Question: I have the following code to open the share Intent but it's disabled and unable to click.
'''
@Override
public boolean onCreateOptionsMenu(Menu menu) {
super.onCreateOptionsMenu(menu);
// Inflate the menu; this adds items to the action bar if it is present.
getMenuInflater().inflate(R.menu.share, menu);
return true;
}
@Override
public boolean onOptionsItemSelected(MenuItem item) {
switch (item.getItemId()) {
case android.R.id.home:
onBackPressed();
break;
case R.id.action_share:
Intent share = new Intent(Intent.ACTION_SEND);
share.setType("image/png");
File folder = new File(Environment.getExternalStorageDirectory() + "/TESTFOLDER");
if (!folder.exists()) {
folder.mkdir();
}
try {
if (file.exists()) {
share.putExtra(Intent.EXTRA_STREAM, Uri.fromFile(file));
startActivityForResult(Intent.createChooser(share, "Share Chart"), 1);
}
else {
//displayToast("Please save your image before sharing.");
}
}
catch (Exception e) {
e.printStackTrace();
}
return true;
default:
return super.onOptionsItemSelected(item);
}
return true;
}
'''
share xml:
'''
<menu xmlns:android="http://schemas.android.com/apk/res/android" >
<item android:id="@+id/action_share"
android:showAsAction="always"
android:title="Share"
android:actionProviderClass="android.widget.ShareActionProvider" />
</menu>
'''
The share icon is disabled in my action bar:

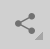
Answer: That is not how you use the 'ShareActionProvider'.
You call 'setShareIntent()' on the 'ShareActionProvider' as soon as you have the data to share. This method takes an 'Intent' object representing the share operation -- basically what you have as the 'share' local variable. At that point, the provider in the action bar will be clickable, assuming that there are applications on your device capable of sharing based upon your chosen 'Intent'.
Also, you do not need (or want to have) the 'R.id.action_share' case in 'onOptionsItemSelected()', as 'ShareActionProvider' does not need it, and it may interfere with proper operation.
For example, here is an activity that implements a 'ShareActionProvider' to share text entered into the 'EditText' that makes up the content view:
'''
/***
Copyright (c) 2013 CommonsWare, LLC
Licensed under the Apache License, Version 2.0 (the "License"); you may not
use this file except in compliance with the License. You may obtain a copy
of the License at http://www.apache.org/licenses/LICENSE-2.0. Unless required
by applicable law or agreed to in writing, software distributed under the
License is distributed on an "AS IS" BASIS, WITHOUT WARRANTIES OR CONDITIONS
OF ANY KIND, either express or implied. See the License for the specific
language governing permissions and limitations under the License.
From _The Busy Coder's Guide to Android Development_
http://commonsware.com/Android
*/
package com.commonsware.android.sap;
import android.app.Activity;
import android.content.Intent;
import android.os.Bundle;
import android.text.Editable;
import android.text.TextWatcher;
import android.view.Menu;
import android.widget.EditText;
import android.widget.ShareActionProvider;
import android.widget.Toast;
public class MainActivity extends Activity implements
ShareActionProvider.OnShareTargetSelectedListener, TextWatcher {
private ShareActionProvider share=null;
private Intent shareIntent=new Intent(Intent.ACTION_SEND);
private EditText editor=null;
@Override
public void onCreate(Bundle icicle) {
super.onCreate(icicle);
setContentView(R.layout.activity_main);
shareIntent.setType("text/plain");
editor=(EditText)findViewById(R.id.editor);
editor.addTextChangedListener(this);
}
@Override
public boolean onCreateOptionsMenu(Menu menu) {
getMenuInflater().inflate(R.menu.actions, menu);
share=
(ShareActionProvider)menu.findItem(R.id.share)
.getActionProvider();
share.setOnShareTargetSelectedListener(this);
return(super.onCreateOptionsMenu(menu));
}
@Override
public boolean onShareTargetSelected(ShareActionProvider source,
Intent intent) {
Toast.makeText(this, intent.getComponent().toString(),
Toast.LENGTH_LONG).show();
return(false);
}
@Override
public void afterTextChanged(Editable s) {
shareIntent.putExtra(Intent.EXTRA_TEXT, editor.getText());
share.setShareIntent(shareIntent);
}
@Override
public void beforeTextChanged(CharSequence s, int start, int count,
int after) {
// ignored
}
@Override
public void onTextChanged(CharSequence s, int start, int before,
int count) {
// ignored
}
}
'''